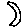
Label: moon